Question: How can I remove the margin???

This is the code of Layout
'''
<LinearLayout
android:layout_width="wrap_content"
android:layout_height="0dp"
android:id="@+id/fragmentContainer"
android:orientation="vertical"
android:layout_weight="1">
<ListView
android:layout_width="match_parent"
android:layout_height="wrap_content"
android:id="@+id/lv"
style="@style/Base.TextAppearance.AppCompat.Body1"
android:layout_gravity="center_vertical" />
</LinearLayout>
</LinearLayout>
'''
How can I remove the margin???
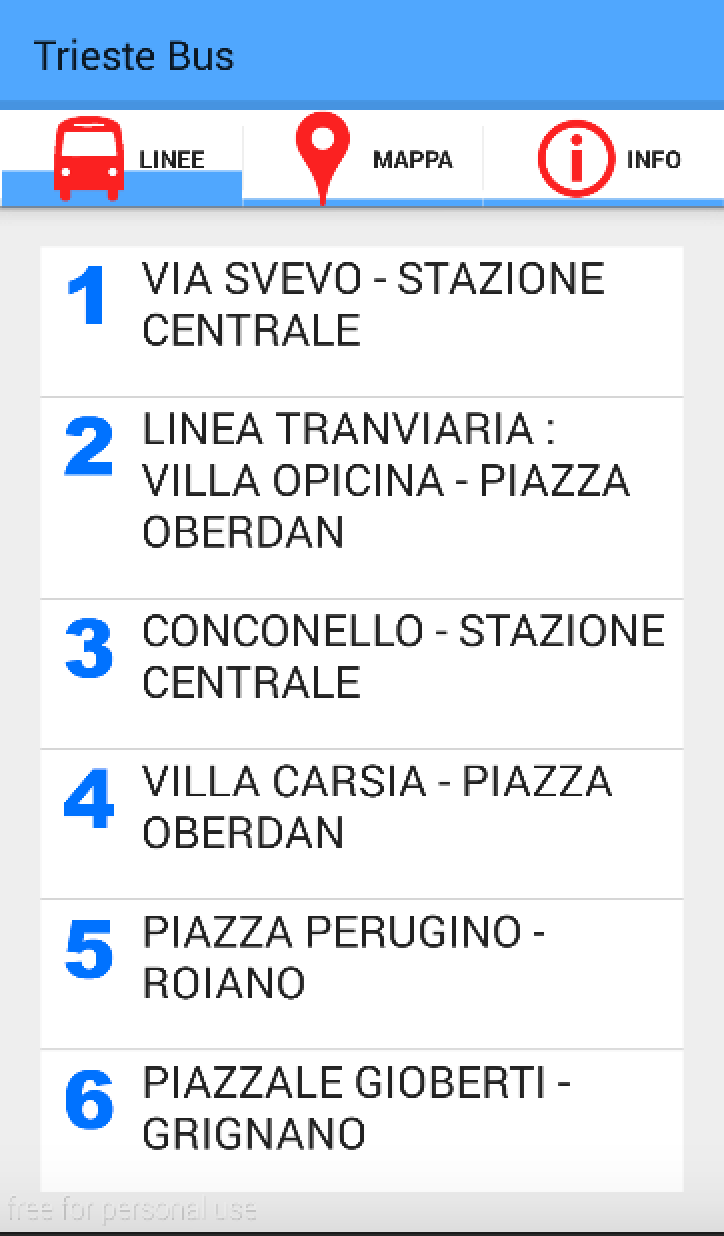
Answer: Remove
'''
android:paddingLeft="@dimen/activity_horizontal_margin"
android:paddingRight="@dimen/activity_horizontal_margin"
android:paddingTop="@dimen/activity_vertical_margin"
android:paddingBottom="@dimen/activity_vertical_margin"
'''
and try removing
'''
android:padding="10dp"
'''
this also...
and like below
ACTIVITY
'''
<LinearLayout xmlns:android="http://schemas.android.com/apk/res/android"
xmlns:tools="http://schemas.android.com/tools"
android:layout_width="match_parent"
android:layout_height="match_parent"
tools:context=".MainActivity">
<LinearLayout
android:layout_width="match_parent"
android:layout_height="0dp"
android:id="@+id/fragmentContainer"
android:orientation="vertical"
android:layout_weight="1">
</LinearLayout>
</LinearLayout>
'''
FRAGMENT
'''
<?xml version="1.0" encoding="utf-8"?>
<LinearLayout xmlns:android="http://schemas.android.com/apk/res/android"
xmlns:tools="http://schemas.android.com/tools"
android:id="@+id/LinearLayout1"
android:layout_width="match_parent"
android:layout_height="wrap_content"
android:orientation="vertical">
<LinearLayout
android:layout_width="match_parent"
android:layout_height="0dp"
android:id="@+id/fragmentContainer"
android:orientation="vertical"
android:layout_weight="1">
<ListView
android:layout_width="match_parent"
android:layout_height="wrap_content"
android:id="@+id/lv"
style="@style/Base.TextAppearance.AppCompat.Body1"
android:layout_gravity="center_vertical"/>
</LinearLayout>
</LinearLayout>
'''
The above code should remove the padding you need to remove....